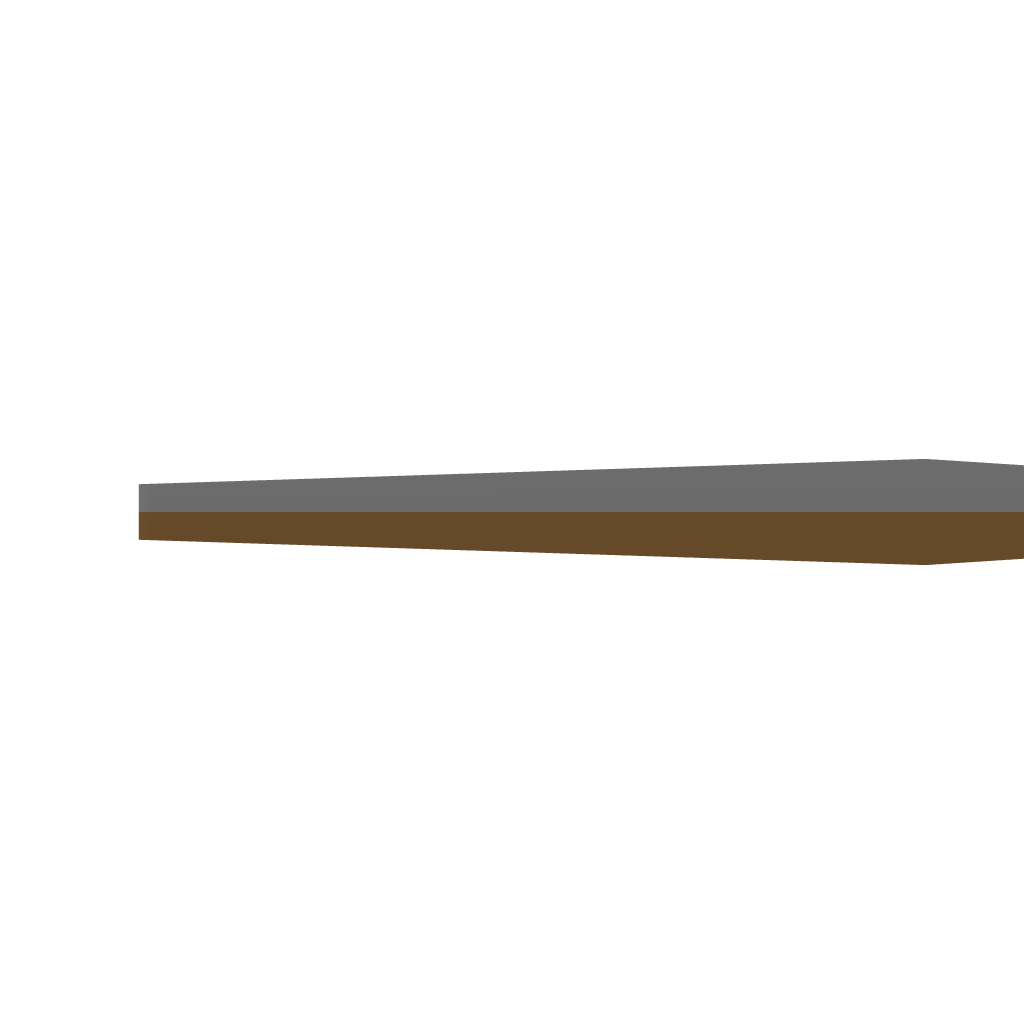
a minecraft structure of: Big House bad low quality